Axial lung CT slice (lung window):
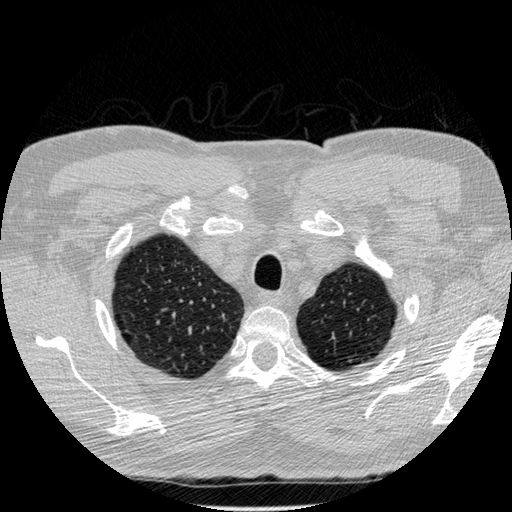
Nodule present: no